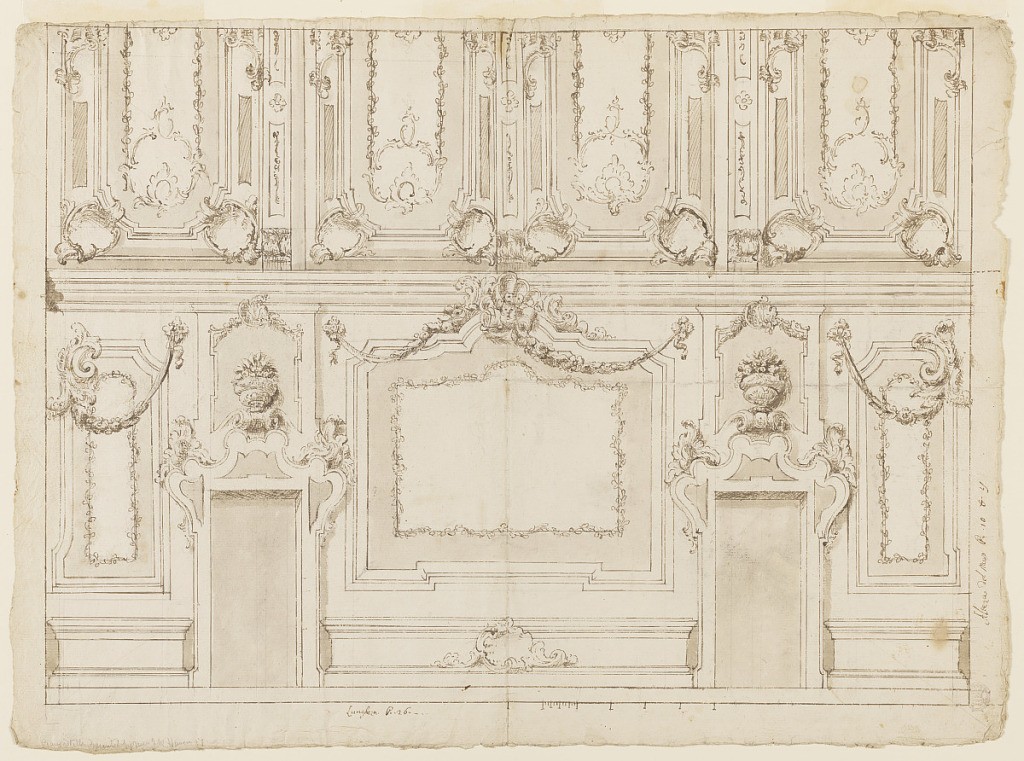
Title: Project for Stucco Decoration
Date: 1750–1775
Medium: Graphite, pen and ink, brush and wash on paper
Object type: Drawing
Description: Upper divided into four panels, each within its own frame. Below, two doors with overdoor decorations in the form of floral baskets. Between them, a blank panel topped with alternative designs for festoons.